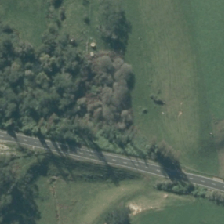
Land cover: deciduous_hardwood